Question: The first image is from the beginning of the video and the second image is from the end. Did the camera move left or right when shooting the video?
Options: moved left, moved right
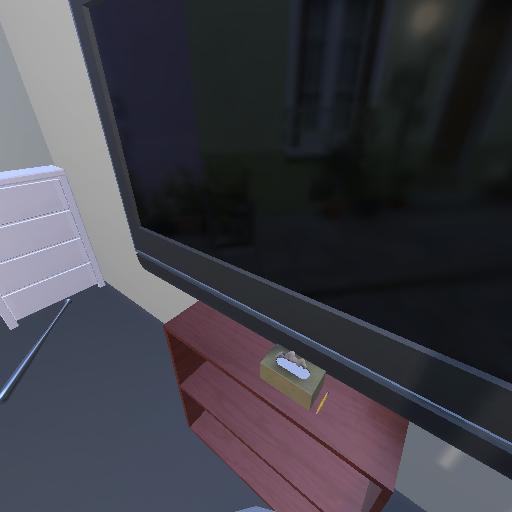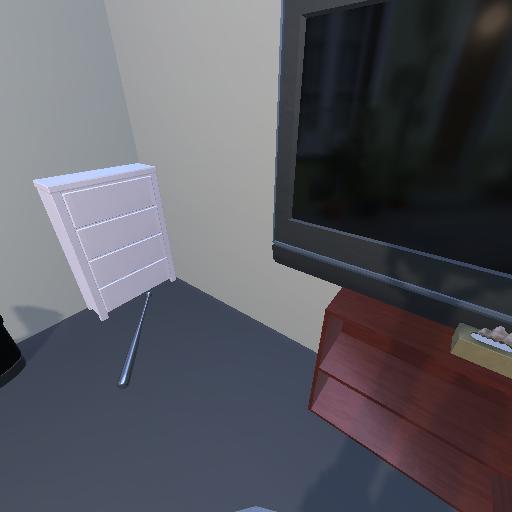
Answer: moved left